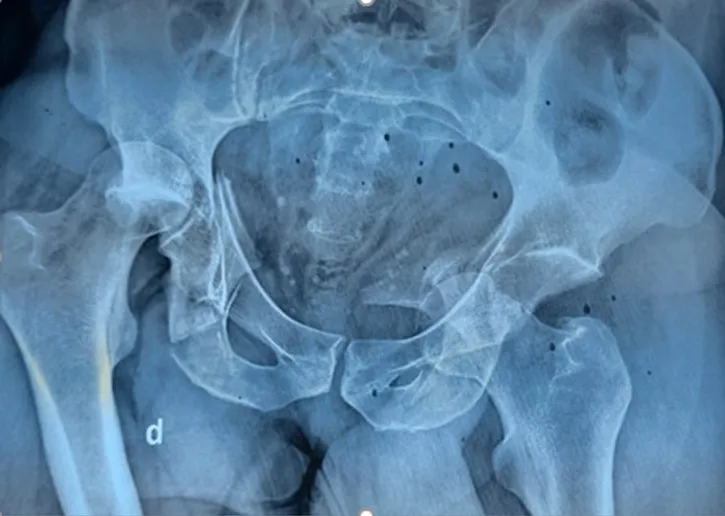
Asymmetric dislocated hip fracture.
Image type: radiology (x_ray)